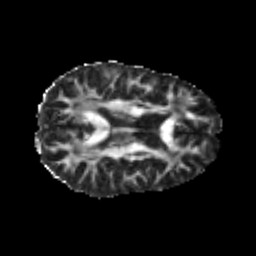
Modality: FA
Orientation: axial
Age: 22
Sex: female
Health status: healthy
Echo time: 0.074 s